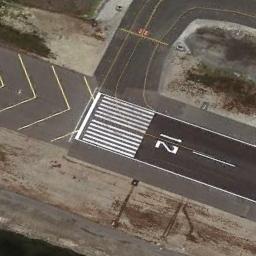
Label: runway